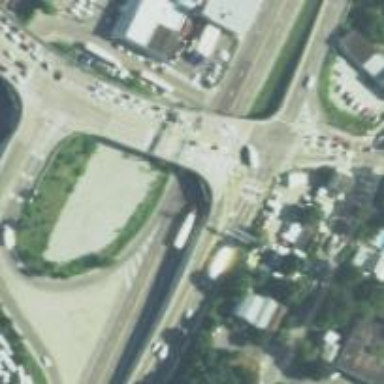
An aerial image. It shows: Motorway junction.